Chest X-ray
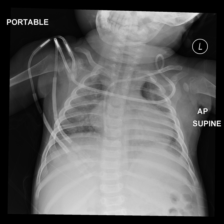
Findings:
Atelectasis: negative
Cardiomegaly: negative
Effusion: negative
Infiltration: negative
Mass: negative
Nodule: negative
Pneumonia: negative
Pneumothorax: negative
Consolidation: negative
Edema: negative
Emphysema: negative
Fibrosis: negative
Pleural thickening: negative
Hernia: negative